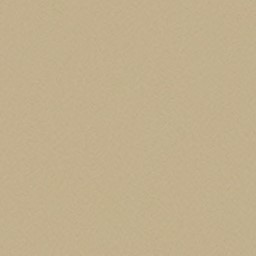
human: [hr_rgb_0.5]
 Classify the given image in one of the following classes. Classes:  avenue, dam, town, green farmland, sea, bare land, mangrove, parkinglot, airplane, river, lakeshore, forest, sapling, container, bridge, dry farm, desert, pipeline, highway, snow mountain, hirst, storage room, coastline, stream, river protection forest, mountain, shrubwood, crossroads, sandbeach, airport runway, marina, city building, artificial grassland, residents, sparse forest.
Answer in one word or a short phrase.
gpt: desert